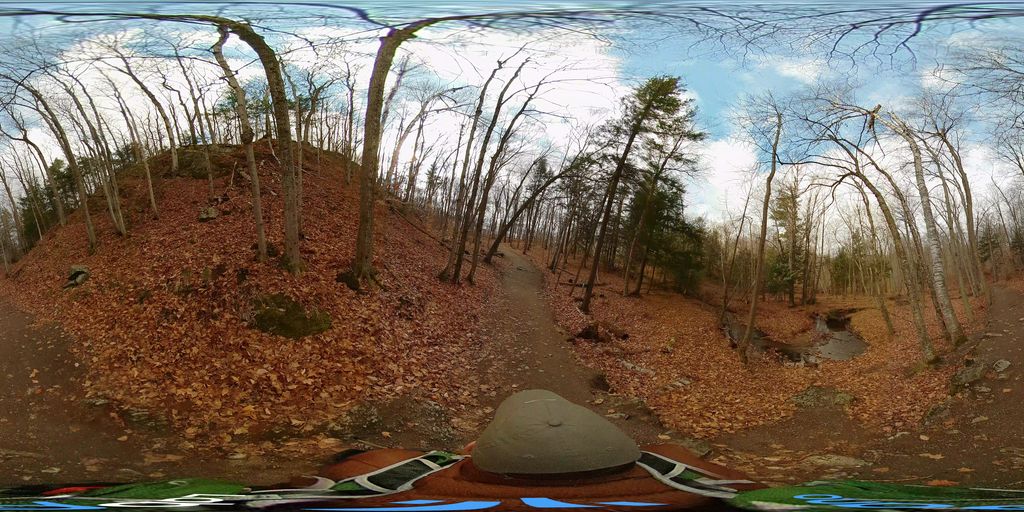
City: ottawa-gatineau